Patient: sex M, age 69
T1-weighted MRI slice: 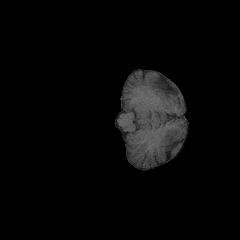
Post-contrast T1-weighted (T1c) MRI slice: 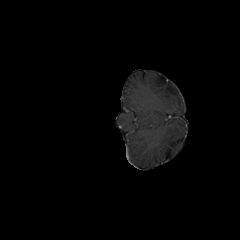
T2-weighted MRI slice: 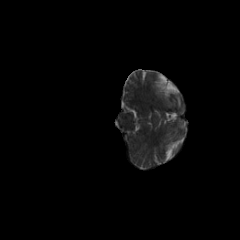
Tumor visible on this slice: no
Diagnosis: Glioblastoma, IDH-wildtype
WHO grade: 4